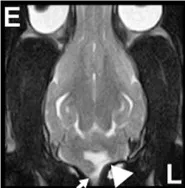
Magnetic resonance T2-weighted images of Cases 1-3. Dorsal. There is also partial absence of the left cerebellar hemisphere (arrowhead) in Case 2 (E,F).
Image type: radiology (mri)